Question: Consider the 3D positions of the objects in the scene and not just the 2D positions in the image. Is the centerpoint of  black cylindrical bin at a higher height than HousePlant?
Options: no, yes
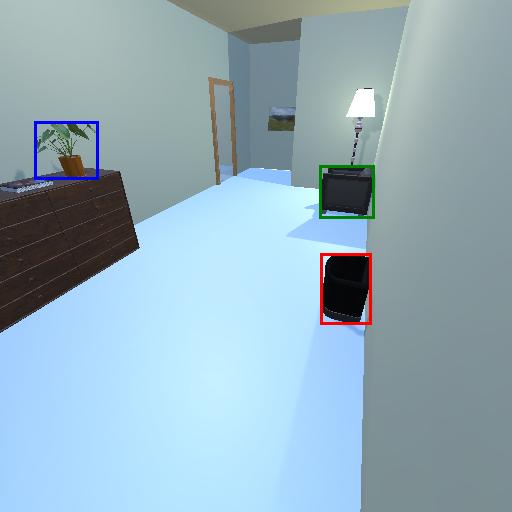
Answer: no